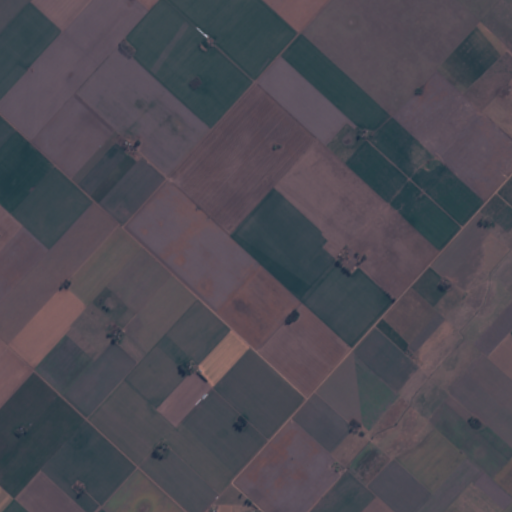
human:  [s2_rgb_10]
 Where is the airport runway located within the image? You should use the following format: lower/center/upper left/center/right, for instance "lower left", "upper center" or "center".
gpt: The airport runway is located in the center left of the image.
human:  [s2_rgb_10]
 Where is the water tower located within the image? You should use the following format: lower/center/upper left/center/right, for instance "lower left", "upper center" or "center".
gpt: The water tower is located in the upper right of the image.
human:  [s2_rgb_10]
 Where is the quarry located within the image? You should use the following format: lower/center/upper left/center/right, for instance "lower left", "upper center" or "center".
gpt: There is no quarry in the image.